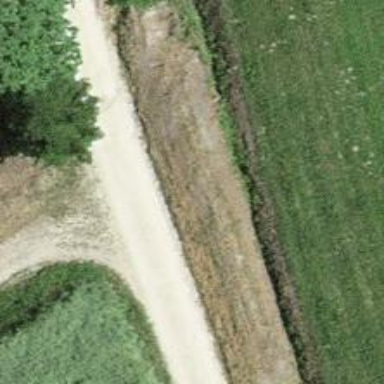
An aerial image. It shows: Track with fine gravel surface of grade2 quality.